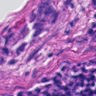
Metastatic tissue present: yes